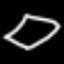
Label: square